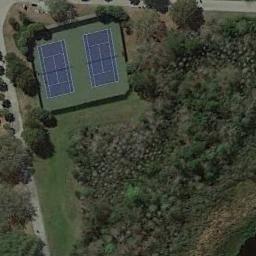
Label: tennis_court